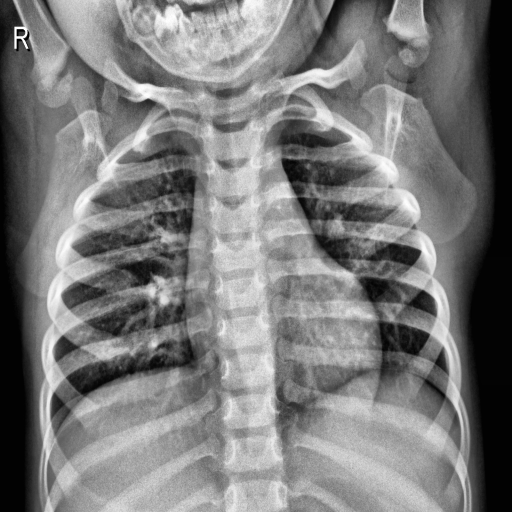
Finding: NORMAL